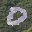
Label: 0